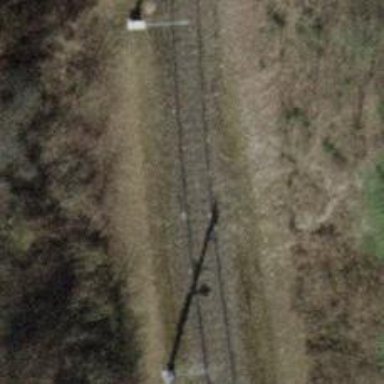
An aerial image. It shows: Single-track railway spur.